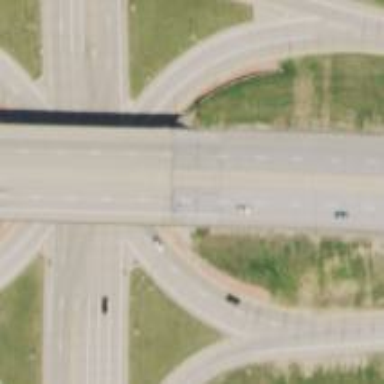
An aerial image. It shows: Primary highway expressway that includes bridge.